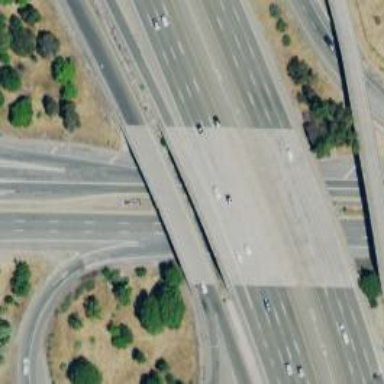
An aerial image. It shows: This image shows trunk highway that functions as expressway.